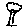
Label: tree